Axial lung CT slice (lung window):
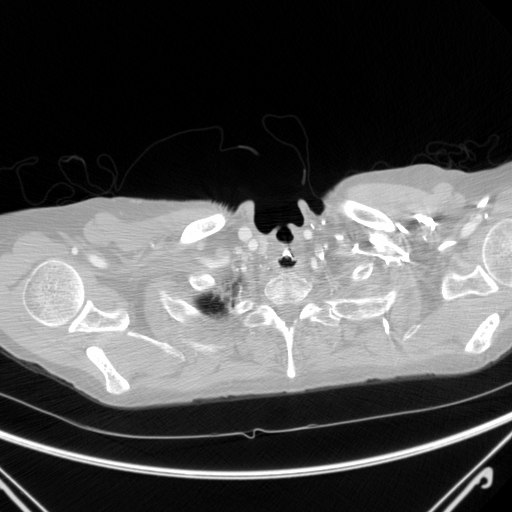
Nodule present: no